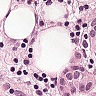
Metastatic tissue present: yes